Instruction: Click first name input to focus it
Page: traveler
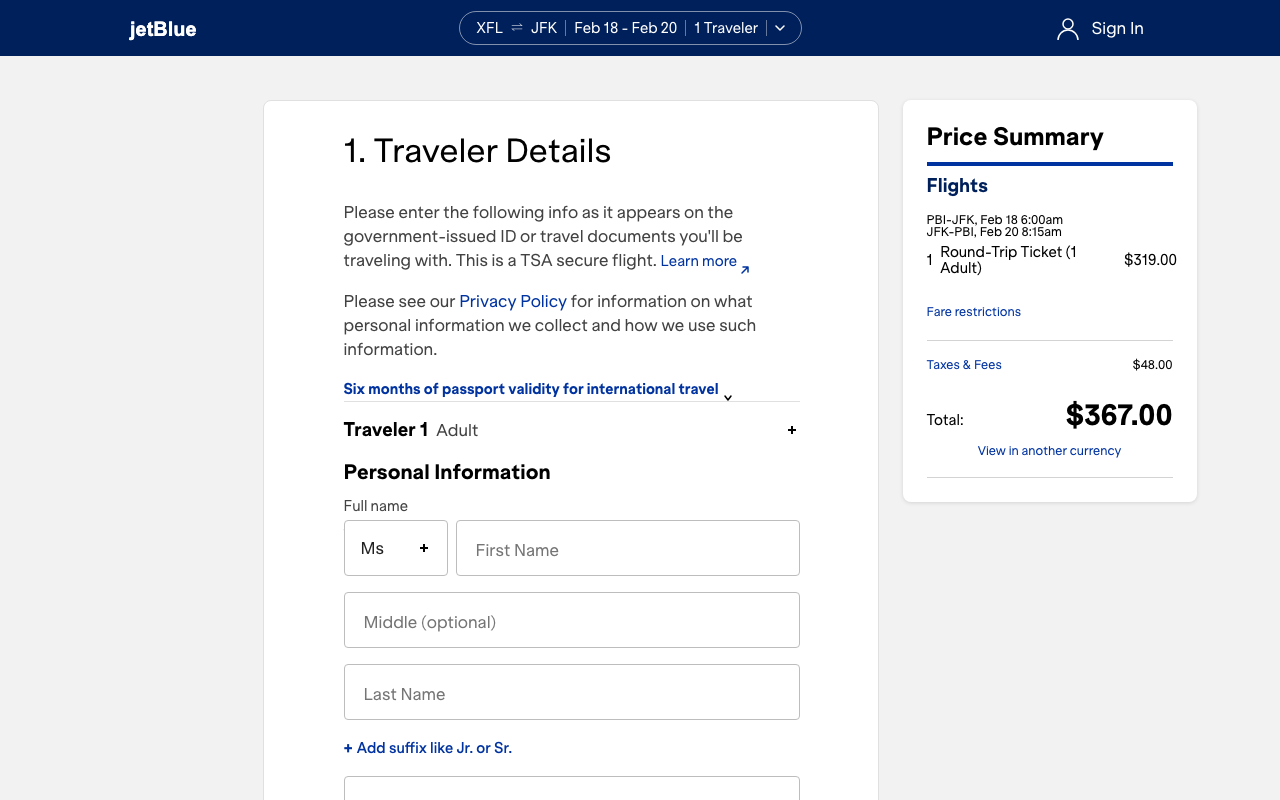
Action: click